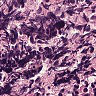
Metastatic tissue present: no